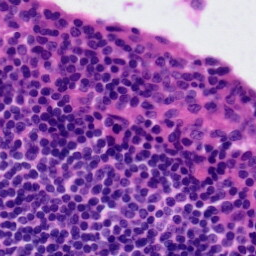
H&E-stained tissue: Tonsil